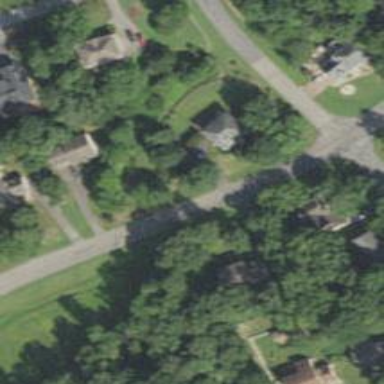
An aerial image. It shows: Driveway.